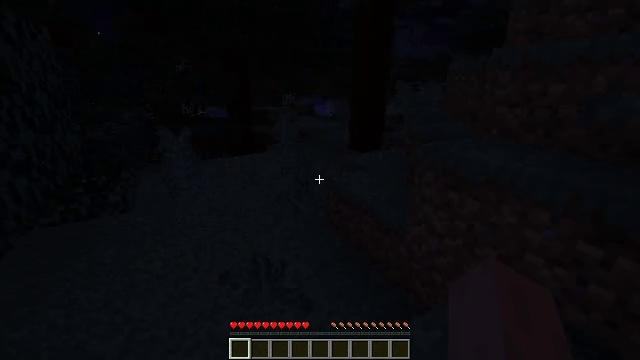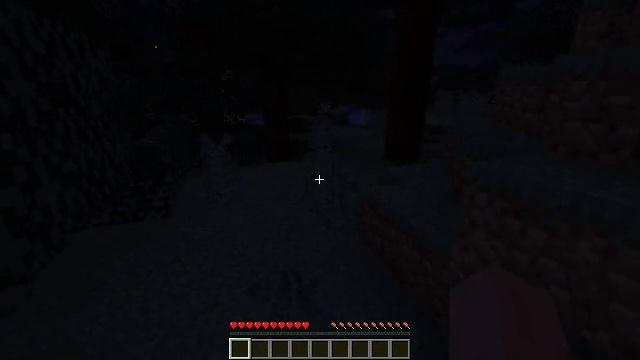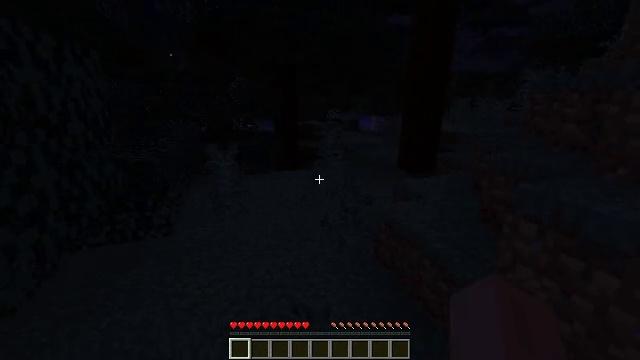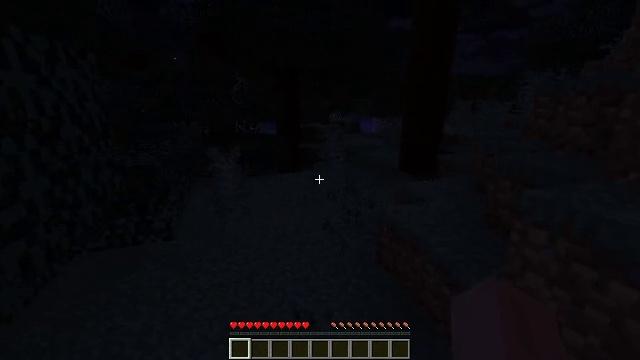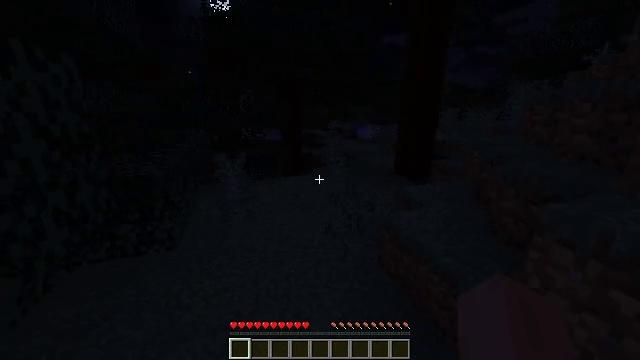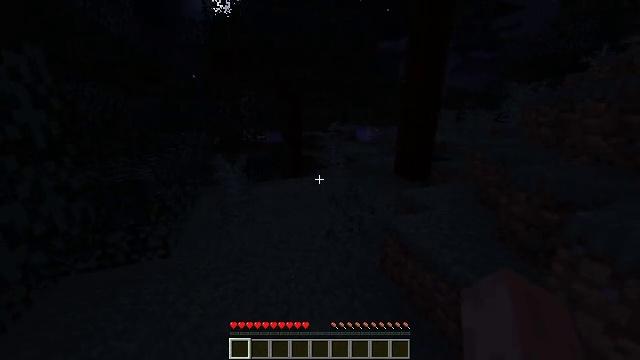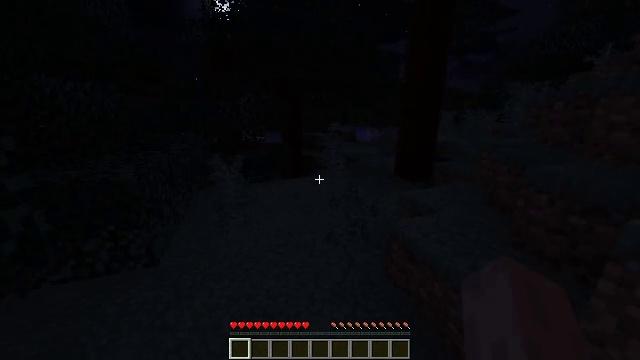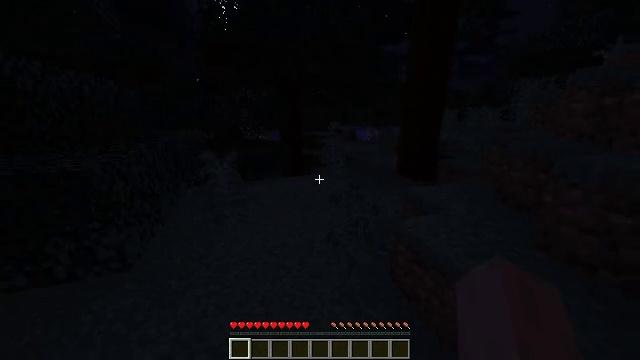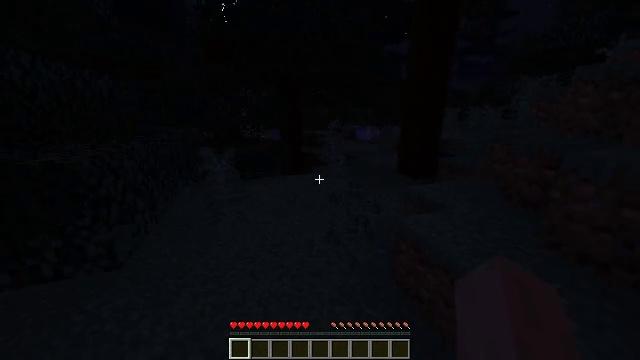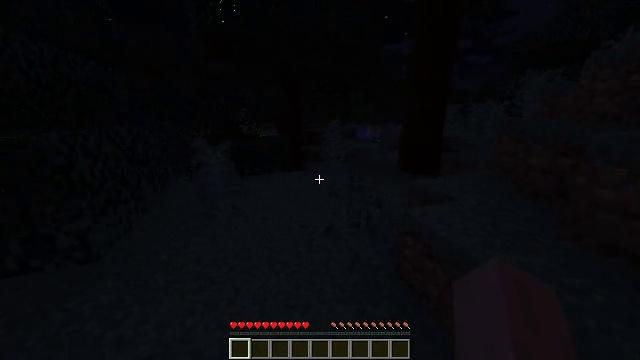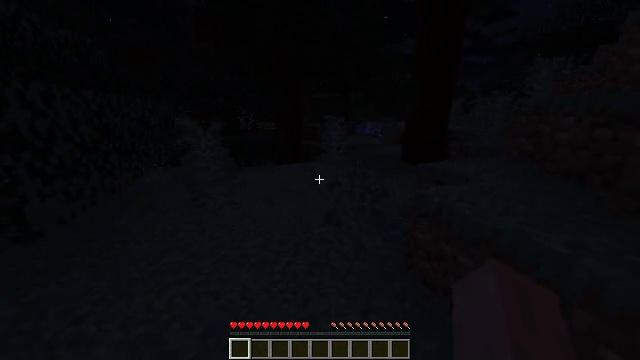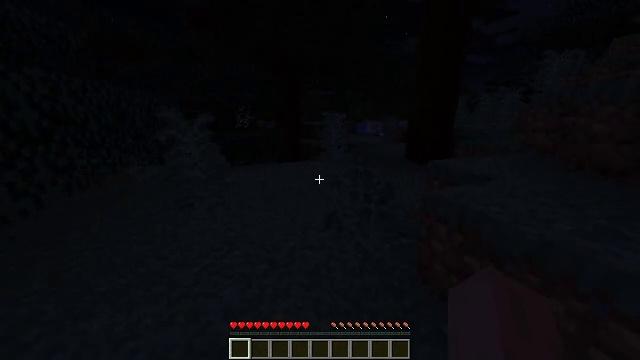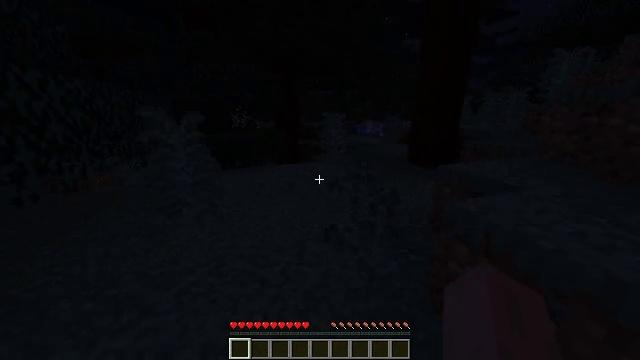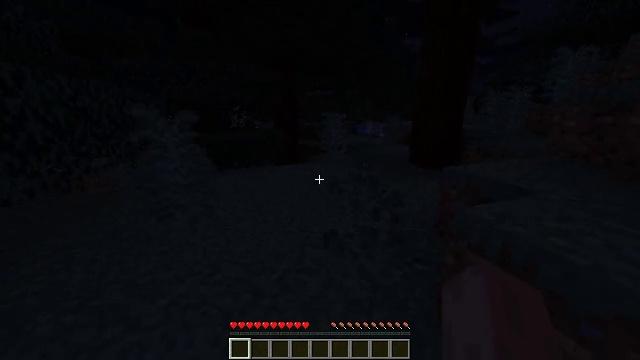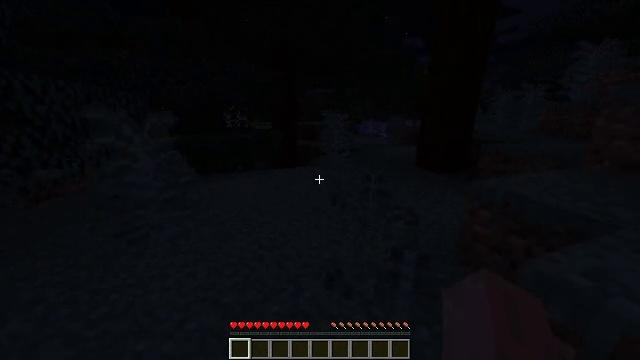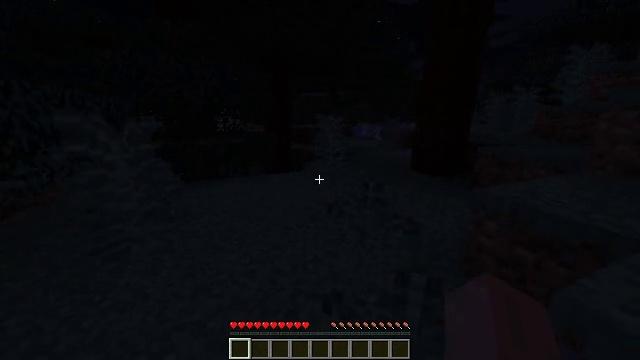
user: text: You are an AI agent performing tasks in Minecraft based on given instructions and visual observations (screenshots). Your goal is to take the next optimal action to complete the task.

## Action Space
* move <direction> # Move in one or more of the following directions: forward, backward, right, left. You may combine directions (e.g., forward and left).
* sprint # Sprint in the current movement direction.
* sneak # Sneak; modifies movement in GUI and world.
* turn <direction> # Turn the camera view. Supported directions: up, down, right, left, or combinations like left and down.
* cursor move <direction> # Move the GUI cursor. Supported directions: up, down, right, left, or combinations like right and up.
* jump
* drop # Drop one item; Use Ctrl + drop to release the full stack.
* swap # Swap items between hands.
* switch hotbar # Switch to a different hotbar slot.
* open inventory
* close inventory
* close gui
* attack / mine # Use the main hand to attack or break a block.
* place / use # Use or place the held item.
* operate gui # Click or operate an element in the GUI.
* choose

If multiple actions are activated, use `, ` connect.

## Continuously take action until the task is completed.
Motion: motion action
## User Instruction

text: Disassemble the ladder.
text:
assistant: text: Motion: move forward, sprint, turn left and up
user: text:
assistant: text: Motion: move forward, sprint, turn left and up
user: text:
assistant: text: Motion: move forward, sprint
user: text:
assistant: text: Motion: move forward, sprint
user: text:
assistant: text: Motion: move forward
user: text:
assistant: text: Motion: move forward
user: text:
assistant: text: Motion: move forward
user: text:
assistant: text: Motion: move forward, sprint
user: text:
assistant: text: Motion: move forward, sprint
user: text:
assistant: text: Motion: move forward, sprint
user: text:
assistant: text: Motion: move forward
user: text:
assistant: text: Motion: move forward
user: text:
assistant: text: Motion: move forward
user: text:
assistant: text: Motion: move forward, sprint
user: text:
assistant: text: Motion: move forward, sprint, turn right
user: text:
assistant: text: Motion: move forward, sprint, turn right
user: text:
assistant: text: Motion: move forward, sprint, turn right
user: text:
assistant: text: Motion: move forward, sprint, turn right
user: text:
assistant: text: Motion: move forward
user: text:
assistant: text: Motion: move forward
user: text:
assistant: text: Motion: move forward, turn right
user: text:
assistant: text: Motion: move forward, turn right, jump
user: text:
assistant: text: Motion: move forward, jump
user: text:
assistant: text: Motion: move forward, jump
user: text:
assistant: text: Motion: move forward, jump
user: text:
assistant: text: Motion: move forward, jump
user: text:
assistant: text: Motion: move forward, jump
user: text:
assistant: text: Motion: move forward, jump
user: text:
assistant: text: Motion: move forward, jump
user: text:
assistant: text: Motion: move forward, jump